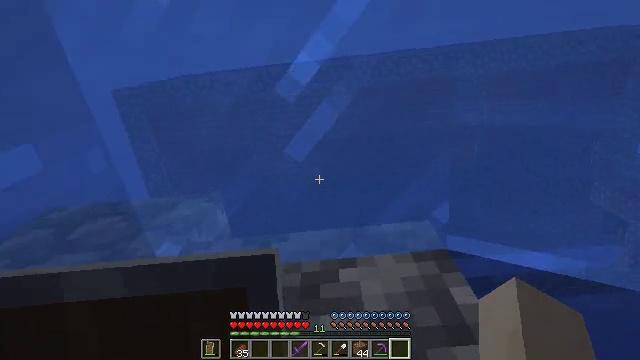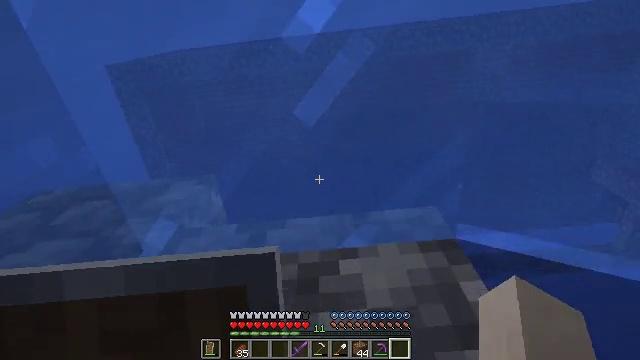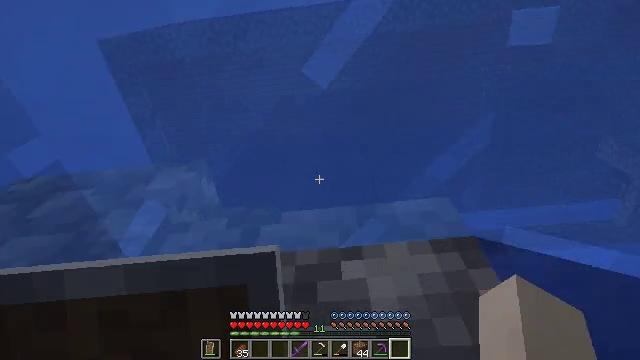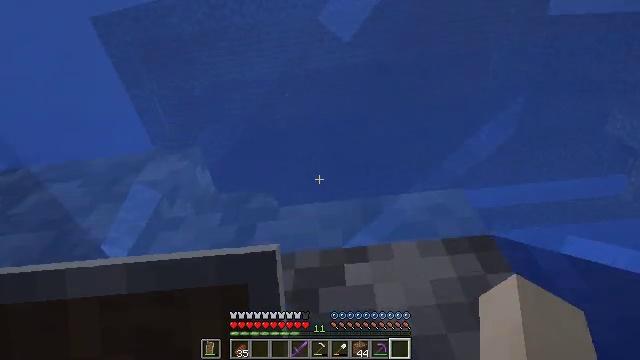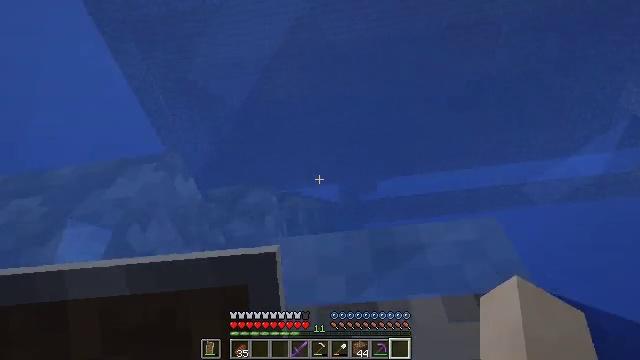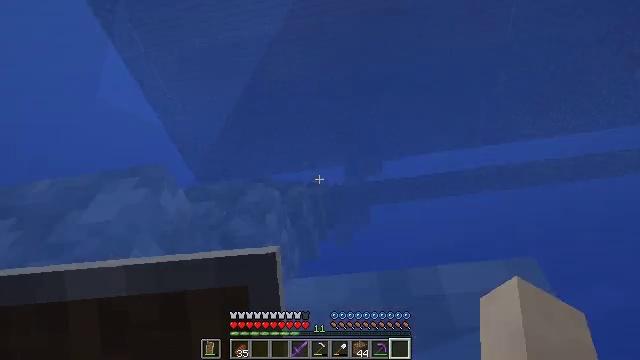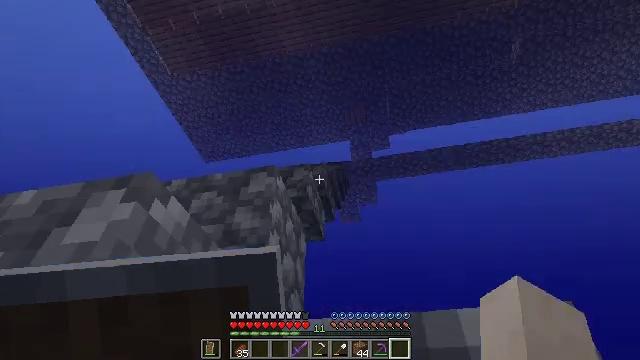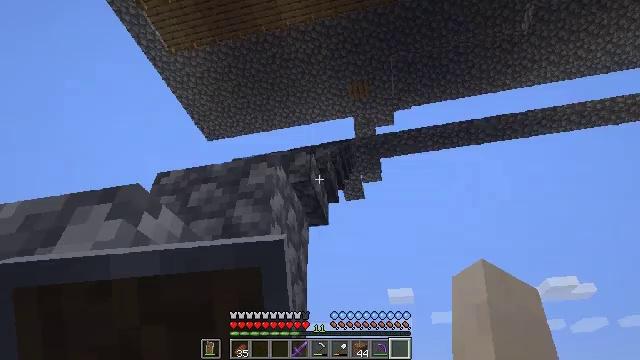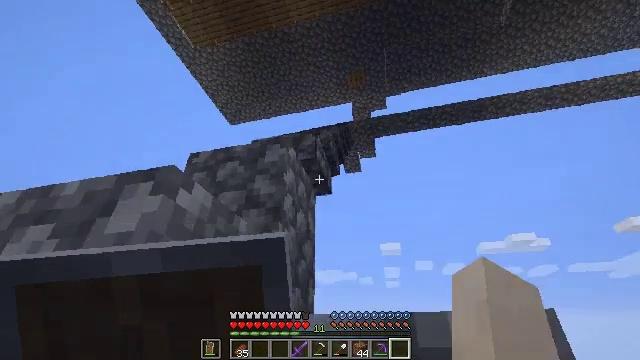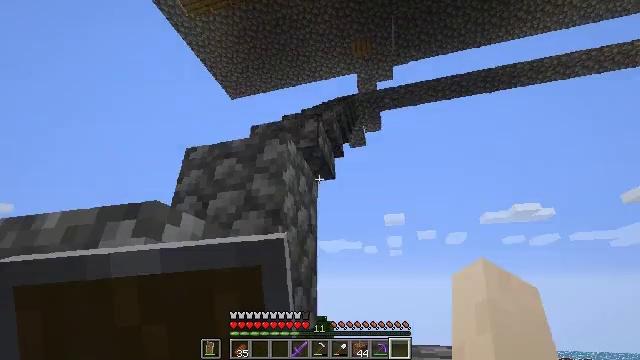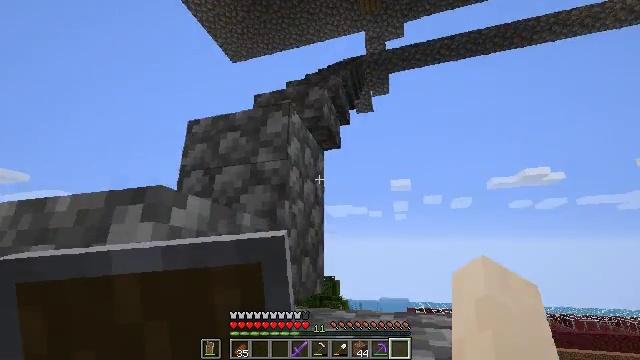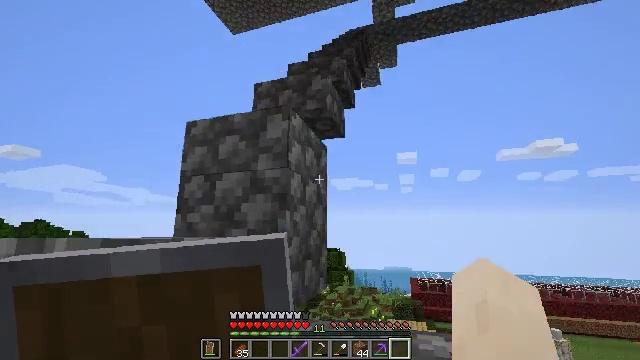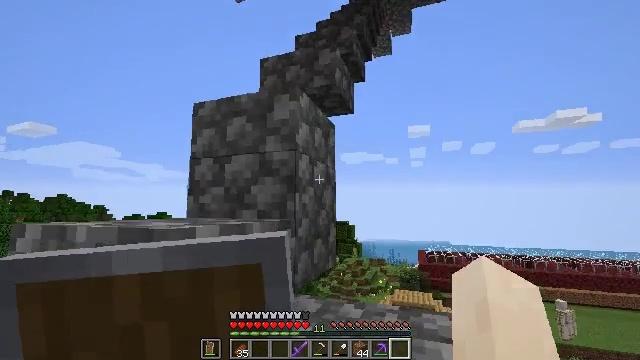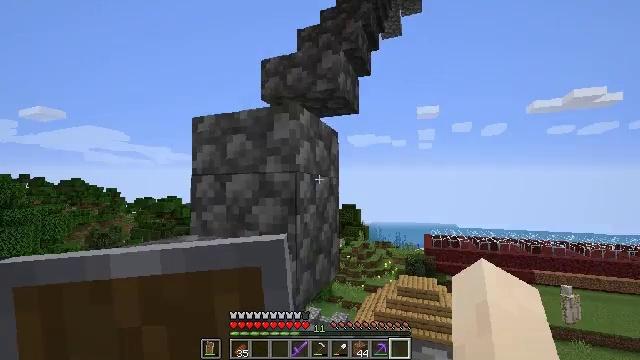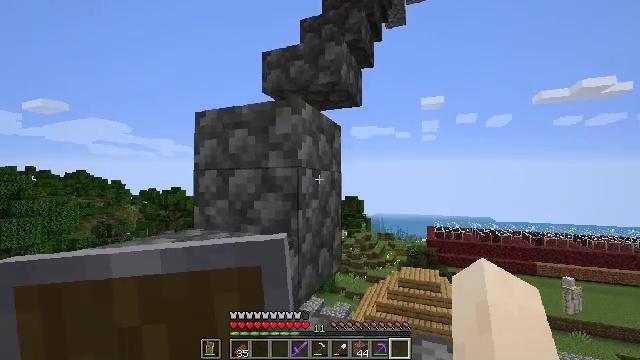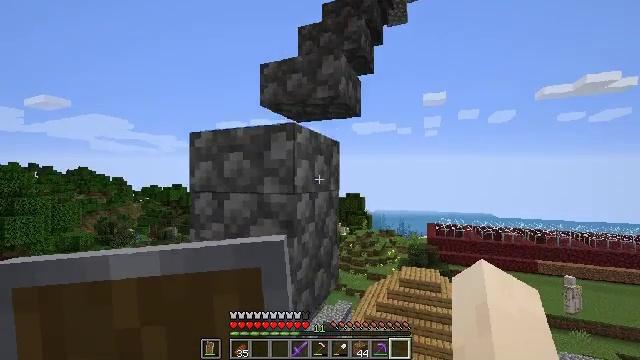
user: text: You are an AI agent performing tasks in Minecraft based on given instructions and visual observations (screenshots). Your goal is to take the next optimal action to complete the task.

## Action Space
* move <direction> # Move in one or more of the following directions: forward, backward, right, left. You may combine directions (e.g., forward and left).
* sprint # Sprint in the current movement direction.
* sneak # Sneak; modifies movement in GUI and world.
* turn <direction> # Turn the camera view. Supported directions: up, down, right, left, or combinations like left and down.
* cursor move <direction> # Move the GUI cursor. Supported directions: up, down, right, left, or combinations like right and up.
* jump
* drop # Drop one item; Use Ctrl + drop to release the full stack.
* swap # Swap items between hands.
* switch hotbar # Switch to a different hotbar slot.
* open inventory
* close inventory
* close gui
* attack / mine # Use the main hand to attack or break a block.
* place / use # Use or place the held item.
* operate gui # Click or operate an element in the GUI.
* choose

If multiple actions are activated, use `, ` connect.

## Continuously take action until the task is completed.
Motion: motion action
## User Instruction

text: Craft a hopper with the required materials.
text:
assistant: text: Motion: turn down, jump
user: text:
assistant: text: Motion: turn down, jump
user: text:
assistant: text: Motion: turn down, jump
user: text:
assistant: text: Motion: turn left and down, jump
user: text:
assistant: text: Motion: turn left and down, jump
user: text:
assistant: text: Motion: turn left and down, jump
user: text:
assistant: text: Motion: turn down, jump
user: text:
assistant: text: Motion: turn left and down, jump
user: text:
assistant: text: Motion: turn left and down, jump
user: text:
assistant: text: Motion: turn left and down, jump
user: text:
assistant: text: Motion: turn left and down, jump
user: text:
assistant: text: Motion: move forward, turn left and down, jump
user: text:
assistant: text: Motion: move forward, turn left and down, jump
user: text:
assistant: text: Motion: move forward, turn down, jump
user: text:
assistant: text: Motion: move forward, jump
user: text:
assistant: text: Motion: move forward, jump
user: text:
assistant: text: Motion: move forward and move left, jump
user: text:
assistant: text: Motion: move forward and move left, jump
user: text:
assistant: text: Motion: move forward and move left, jump
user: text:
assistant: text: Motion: move forward and move left, jump
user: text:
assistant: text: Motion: move forward and move left, jump
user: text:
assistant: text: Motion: move forward and move left, jump
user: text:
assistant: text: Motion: move forward and move left, jump
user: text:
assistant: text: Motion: move forward and move left, jump
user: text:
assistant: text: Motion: move forward and move left, jump
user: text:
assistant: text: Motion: move forward and move left, turn right, jump
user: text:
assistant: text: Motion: move forward and move left, turn right, jump
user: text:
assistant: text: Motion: move forward and move left, jump
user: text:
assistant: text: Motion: move forward, turn right
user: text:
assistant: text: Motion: move forward, turn right